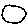
Label: circle